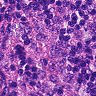
Metastatic tissue present: yes